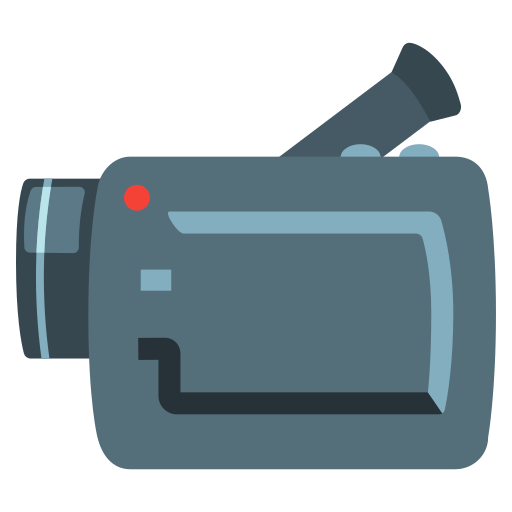
Emoji: 📹